Question: I am trying to learn more about ajax calls and doing some testing. I am running into a snag due to async.. With the help of <URL> I have found what I believe should work.. Somehow things still arent running properly. I have fiddled a ton, but still have yet to make things work how Id like.
Background:
1. Capturing a variable amount of ids in array
2. Iterating through $.ajax calls to update ids (api batch request not possible).
---
'''
$(document).ready(function() {
$("#button").click(function() {
var deffered, deferreds = [];
$.each(arr, function(i, array) {
deferred = $.ajax({ ...
success: function(data) {console.log('complete');},
error: function(data) {...}
});
deferreds.push(deferred);
});
$.when.apply($, deferreds).done(console.log('done'));
});
});
'''
When running code above (also see <URL>.
Please help me understand what is wrong with code. I want all ajax calls to 'console.log('complete')' before the 'console.log('done')'. From my understanding that is the point of '$.when.apply'.

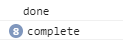
Answer: I have added the sample working code. Please add promise in each request
'''
deferred = $.ajax({ ...
success: function(data) {console.log('complete');},
error: function(data) {...}
}).promise();
'''
and change in this line
'''
$.when.apply(this, deferreds)
'''
Please run this code and verify it
'''
function doSomething() {
var arrDef = [];
for (var i = 0; i < 2; i++) {
var deferred = $.ajax({
url:"https://jsonplaceholder.typicode.com/todos/1",
type: "GET",
contentType: "application/json;odata=verbose",
success: function(data) {
console.log('complete');
},
error: function(data) {
console.log('fail');
}
}).promise();
arrDef.push(deferred);
}
return arrDef;
}
var getters = doSomething();
// use apply to call $.when
$.when.apply(this, getters).then(function() {
console.log('Final complete');
// correctly writes out all responses
});
'''
'''
<script src="https://cdnjs.cloudflare.com/ajax/libs/jquery/3.3.1/jquery.min.js"></script>
'''